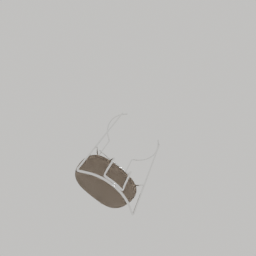
Label: furniture